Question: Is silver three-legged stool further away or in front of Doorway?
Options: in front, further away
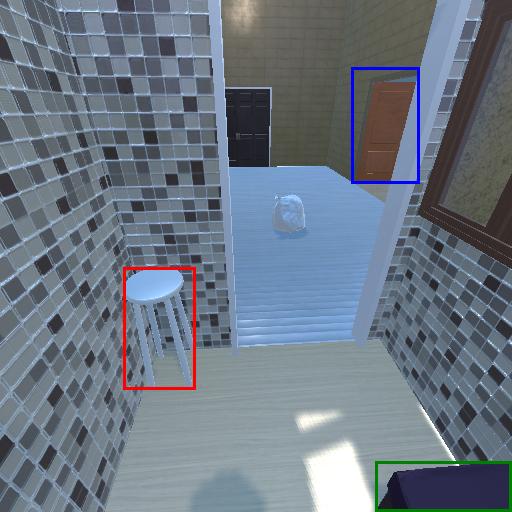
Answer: in front